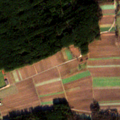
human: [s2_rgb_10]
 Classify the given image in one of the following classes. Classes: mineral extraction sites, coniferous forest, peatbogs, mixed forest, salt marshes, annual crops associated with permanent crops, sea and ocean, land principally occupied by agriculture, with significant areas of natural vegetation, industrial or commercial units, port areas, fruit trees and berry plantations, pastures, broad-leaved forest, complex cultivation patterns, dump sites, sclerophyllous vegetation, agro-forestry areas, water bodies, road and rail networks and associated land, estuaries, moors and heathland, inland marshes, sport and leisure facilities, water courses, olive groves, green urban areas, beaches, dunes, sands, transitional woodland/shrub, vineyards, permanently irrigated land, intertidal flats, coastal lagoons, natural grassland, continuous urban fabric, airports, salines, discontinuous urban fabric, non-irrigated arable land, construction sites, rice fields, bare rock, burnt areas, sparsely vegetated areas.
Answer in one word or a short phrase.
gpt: discontinuous urban fabric, non-irrigated arable land, complex cultivation patterns, broad-leaved forest, coniferous forest, mixed forest